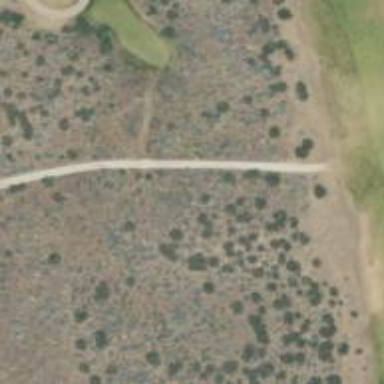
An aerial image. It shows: Service road used as golf cart path.